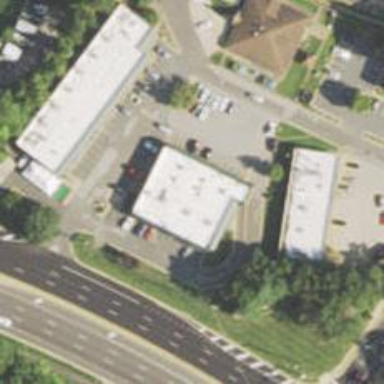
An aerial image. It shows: Veterinary facility.